Interaction volume radius: 5 \u00c5
Interaction volume height: 45 \u00c5
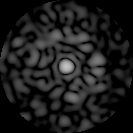
Disorder parameter: 0.8064